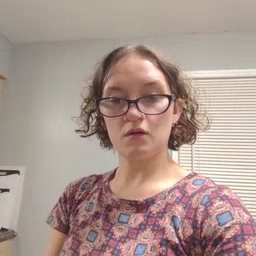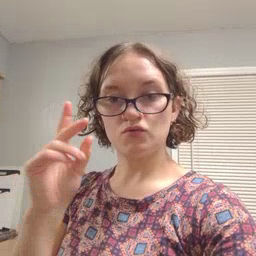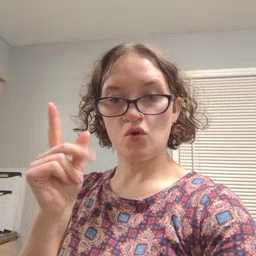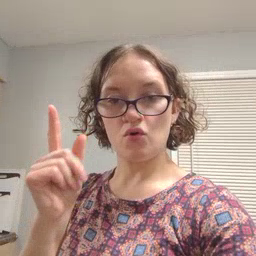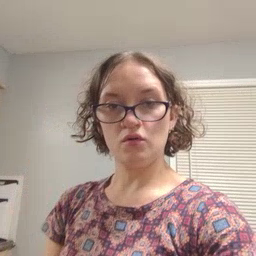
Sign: dog